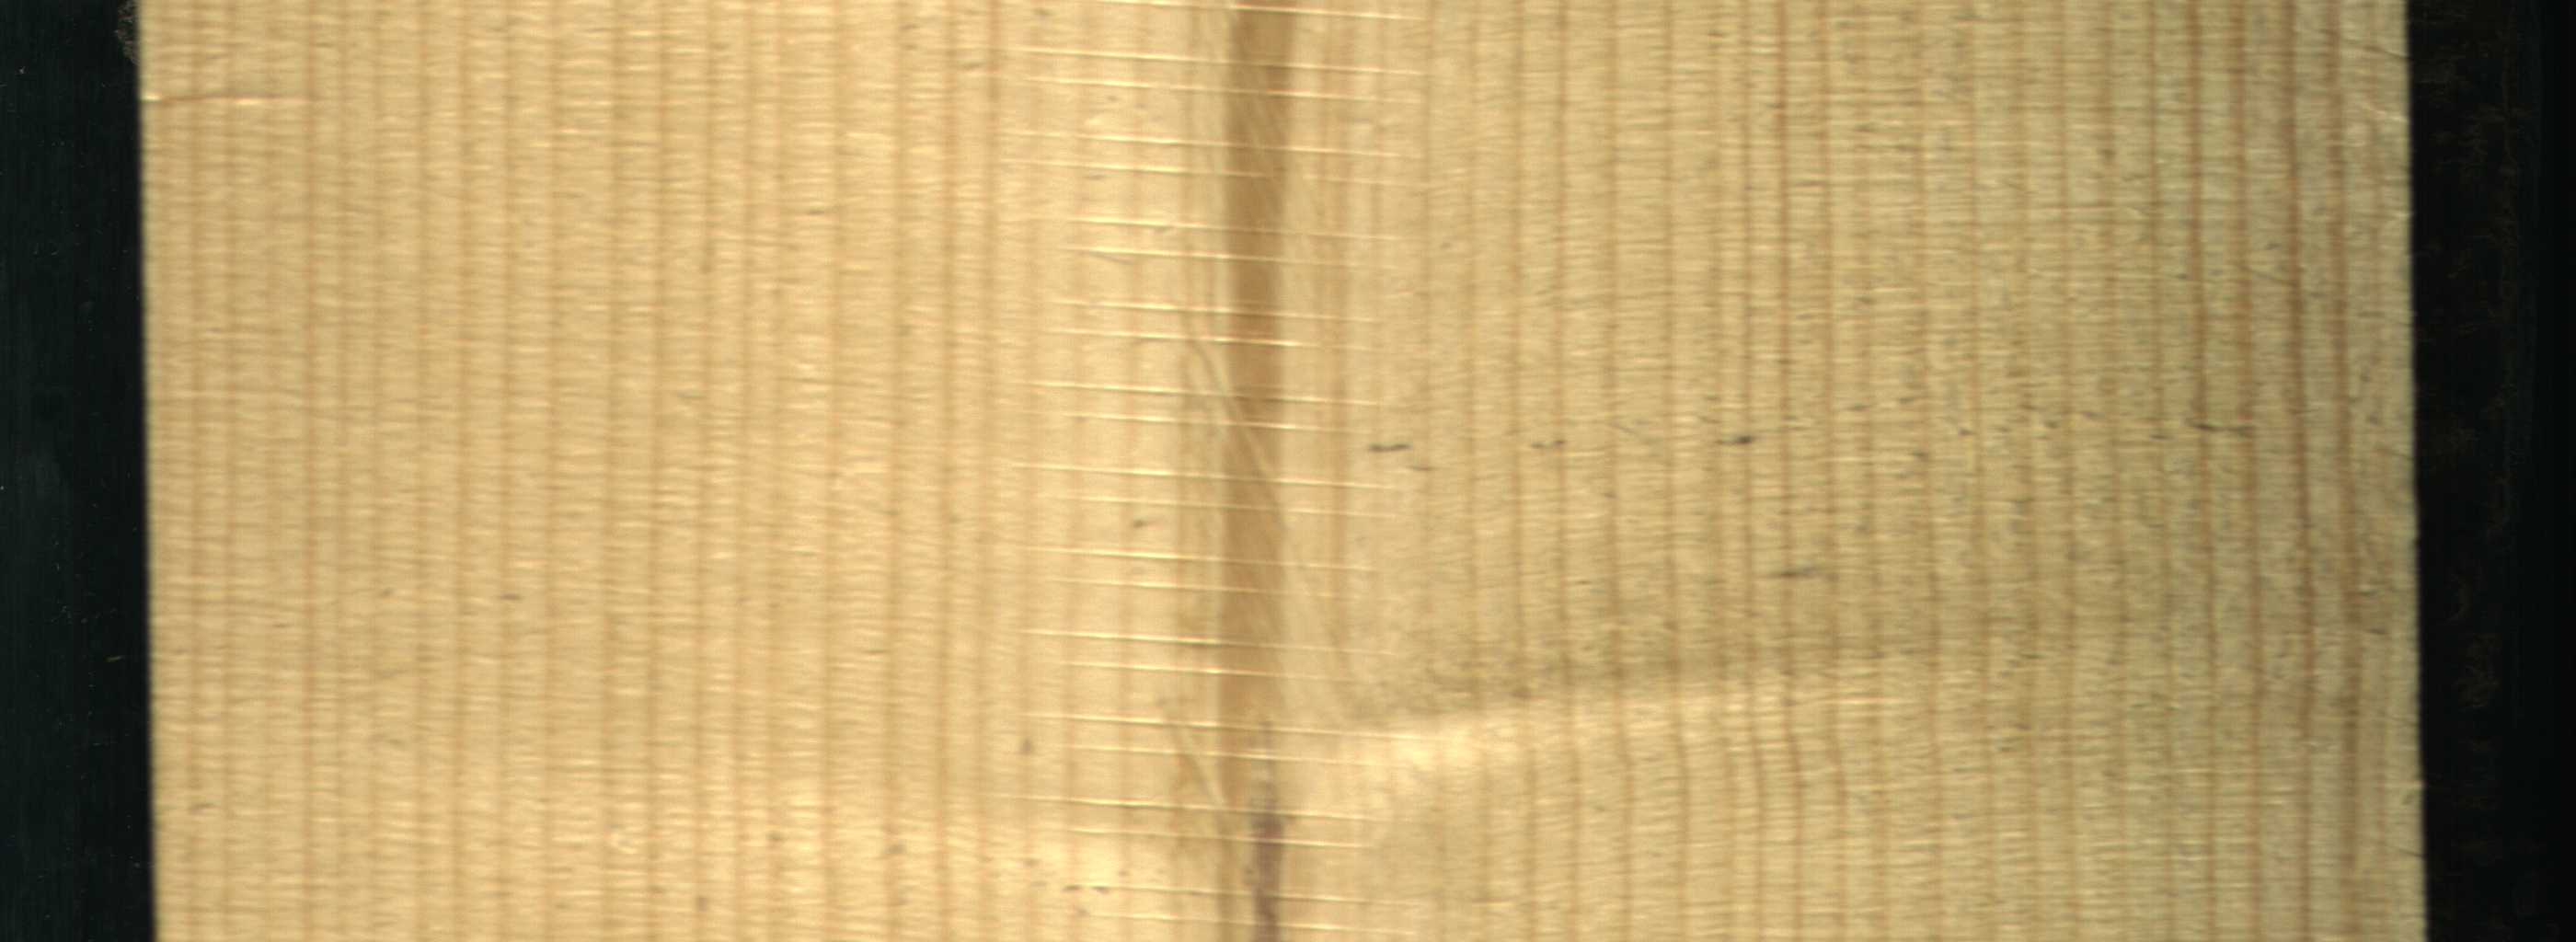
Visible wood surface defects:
Marrow
Quartzity